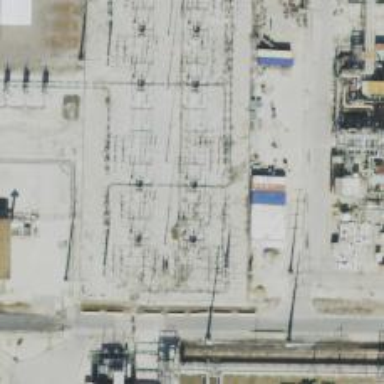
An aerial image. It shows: Switch used for power control.